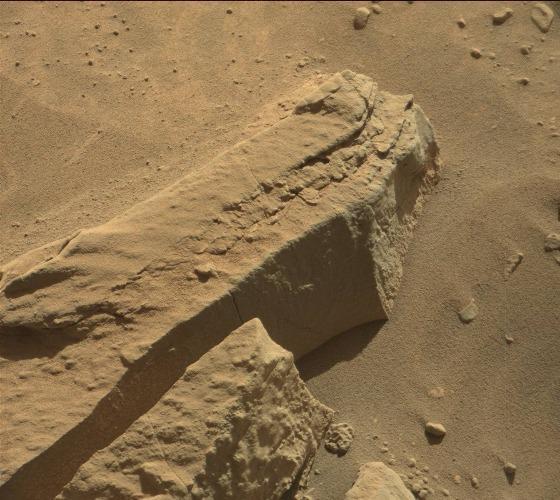
Terrain classes present: Gravel / Sand / Soil, Rock, Shadow